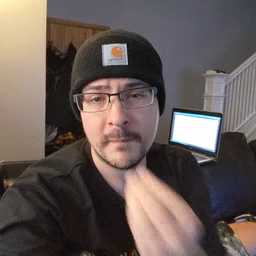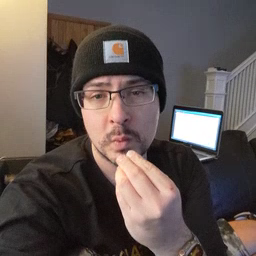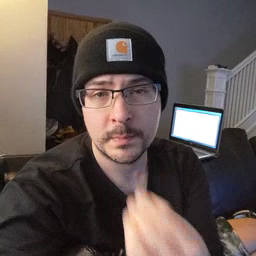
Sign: food